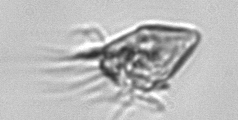
Label: Strombidium_morphotype1